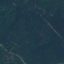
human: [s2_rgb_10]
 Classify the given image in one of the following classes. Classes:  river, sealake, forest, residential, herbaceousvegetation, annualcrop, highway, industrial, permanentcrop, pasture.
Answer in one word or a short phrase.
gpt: Forest